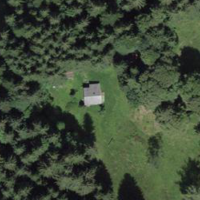
EUNIS habitat code: 43
Species observed at this site:
Vaccinium myrtillus